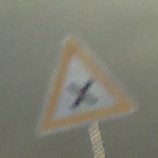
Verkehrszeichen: KreuzungOderEinmuendung
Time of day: SunriseSunset
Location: Outdoor (Nature)
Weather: PartlyCloudy
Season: Summer
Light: Natural